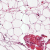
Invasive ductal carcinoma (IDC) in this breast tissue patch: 0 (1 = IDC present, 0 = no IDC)